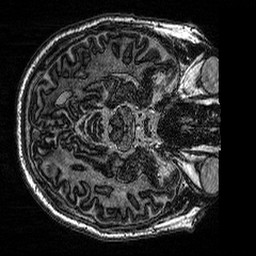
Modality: MP2RAGE
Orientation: axial
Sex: male
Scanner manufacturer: siemens
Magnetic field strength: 3 T
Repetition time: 5 s
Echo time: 0.00292 s